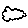
Label: cloud